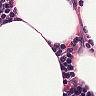
Metastatic tissue present: no